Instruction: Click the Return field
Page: home
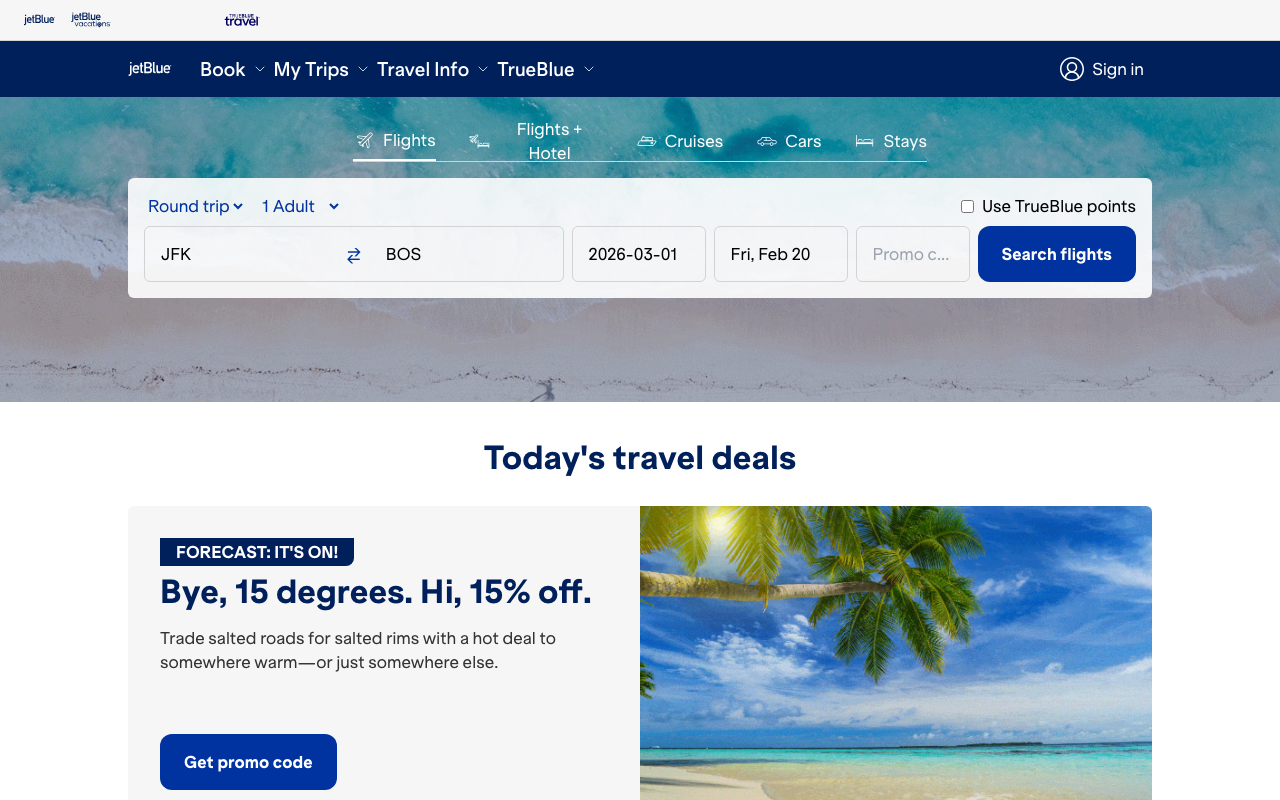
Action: click